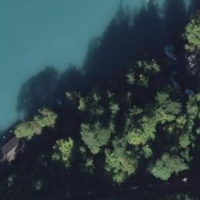
EUNIS habitat code: 41
Species observed at this site:
Chroicocephalus ridibundus
Phylloscopus collybita
Larus michahellis
Turdus merula
Anas platyrhynchos
Parus major
Erithacus rubecula
Pica pica
Fringilla coelebs
Passer domesticus
Columba palumbus
Motacilla alba
Periparus ater